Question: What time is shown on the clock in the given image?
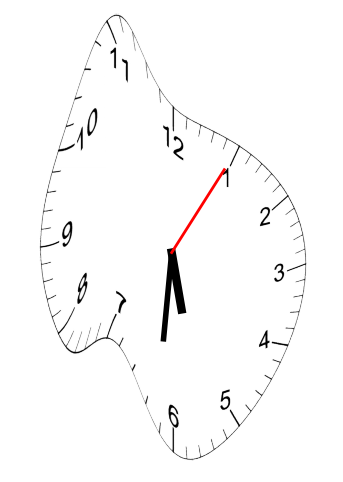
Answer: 05:31:05